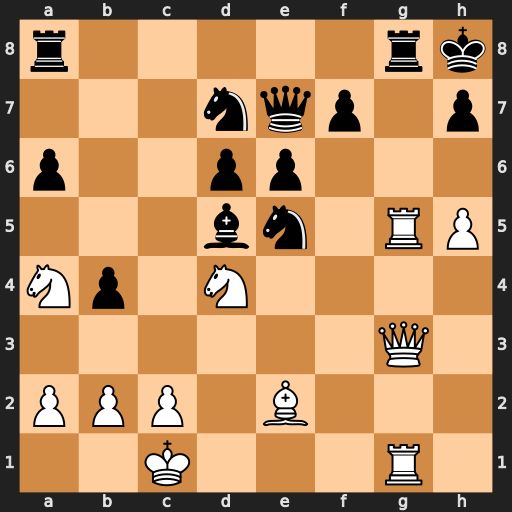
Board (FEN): r5rk/3nqp1p/p2pp3/3bn1RP/Np1N4/6Q1/PPP1B3/2K3R1
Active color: w
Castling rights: -
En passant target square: -
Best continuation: Rxg8+ Rxg8 Qxg8#